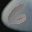
Label: 6